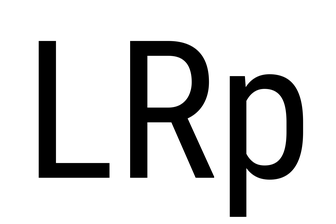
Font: Roboto_Condensed_Regular